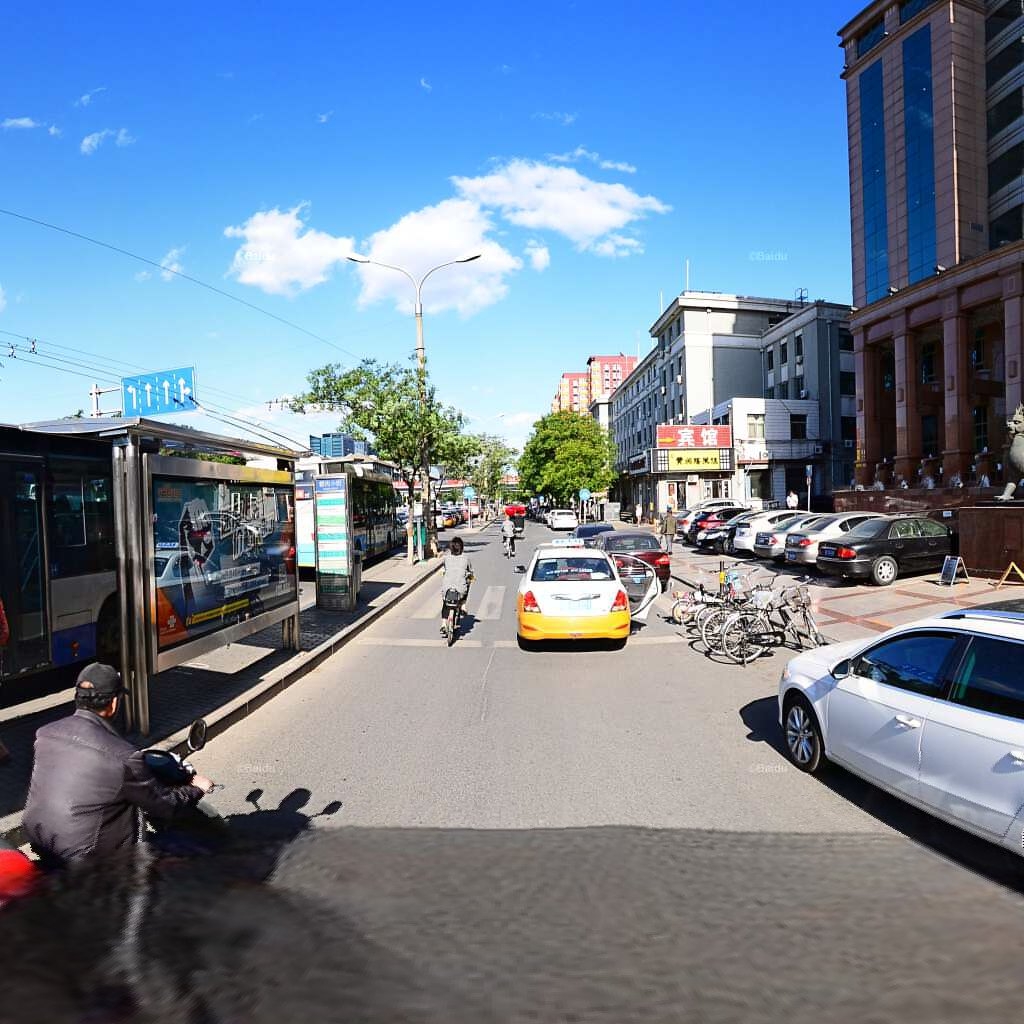
Region: Dongcheng
Road damage annotations: longitudinal crack